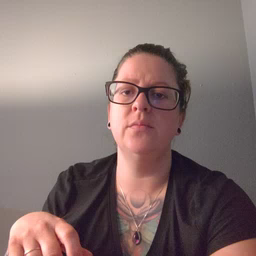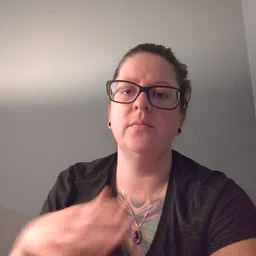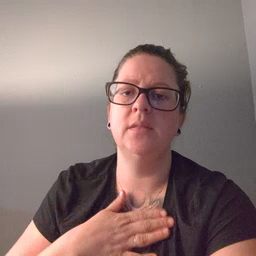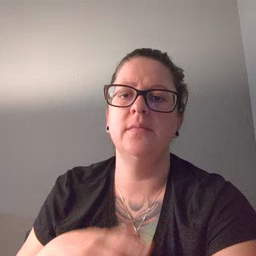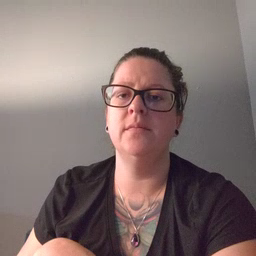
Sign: minemy